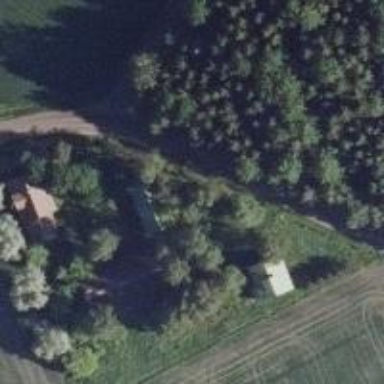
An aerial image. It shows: Farm.